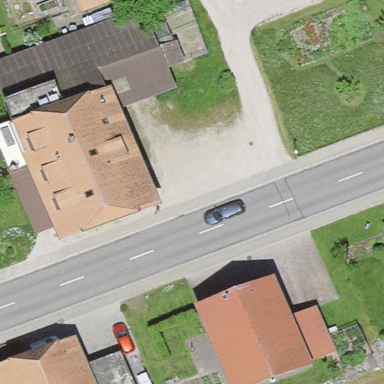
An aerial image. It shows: Residential building.